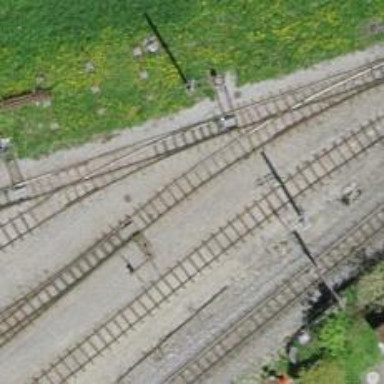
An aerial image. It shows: Narrow-gauge railway service yard with 1 track. The railway is electrified with contact line.